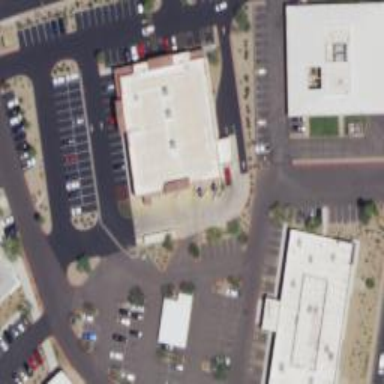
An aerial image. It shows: Pharmacy providing healthcare services.